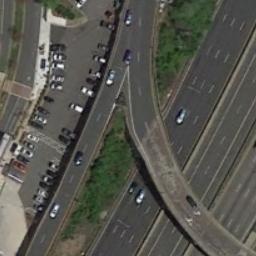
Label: overpass